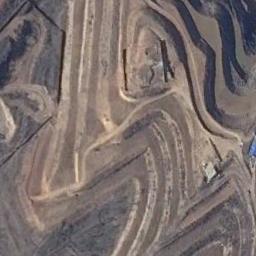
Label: terrace